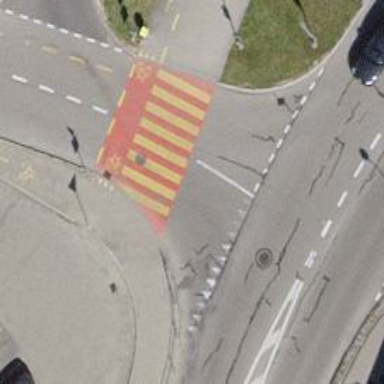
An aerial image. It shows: Zebra crossing on the road.